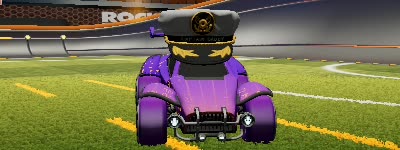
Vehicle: octane